Field crop: maize
Growth stage: 2
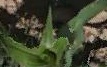
Species: maize